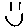
Label: smiley face